Question: I'm wondering how can I get the vertices of each level of a contour plot.
For example, I have this plot:

Which has, I guess, more than 10 levels.
I'm trying to get the vertices of each one of them.
So far, I have this piece of code:
'''
def iso_contours(scalar_fields):
for scalar_field in scalar_fields:
cs = plt.contour(scalar_field)
paths = cs.collections[0].get_paths()
print len(path)
for path in paths:
# Get vertices
'''
However, I'm getting just one path. How is the properly way to achieve what I would like to?
Thank you in advance.
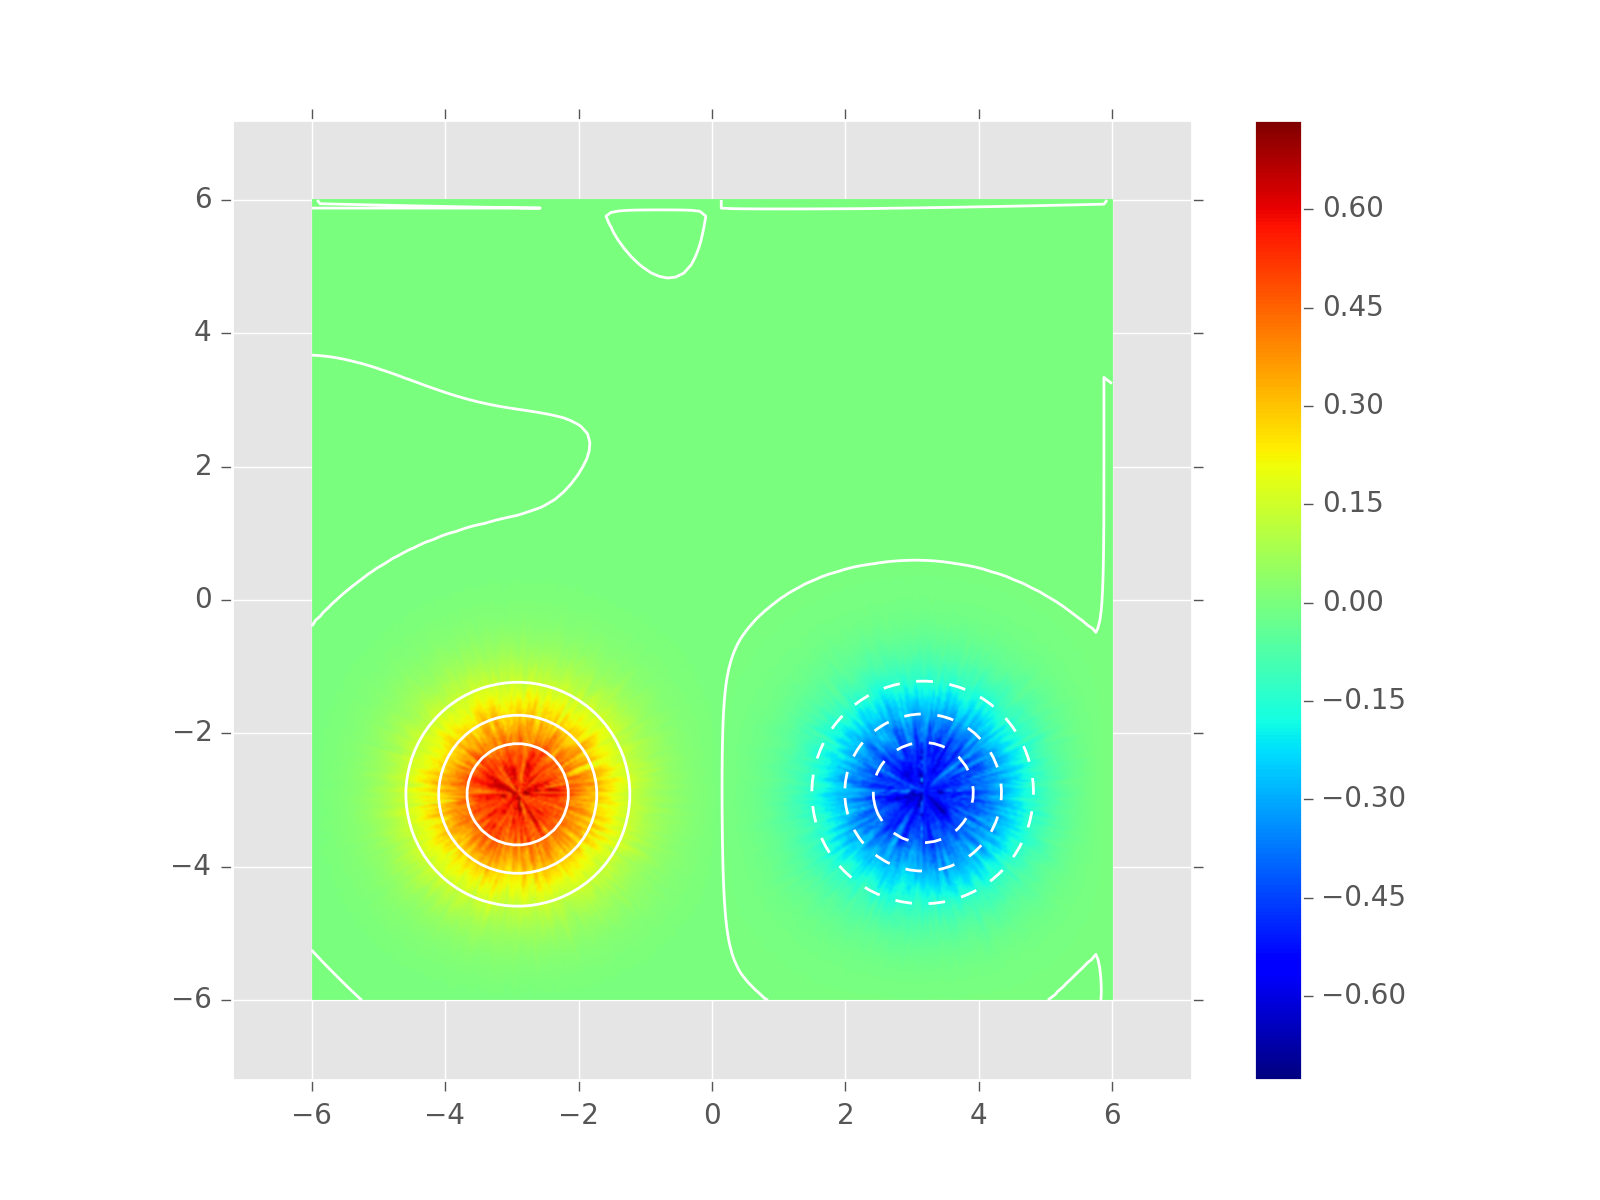
Answer: Use 'path.vertices':
'''
import matplotlib.pyplot as plt
import numpy as np
x, y = np.meshgrid(np.linspace(0, 5, 100), np.linspace(0, 5, 100))
f = x ** y
g = y ** x
cs = plt.contour(x, y, (f - g))
for collection in cs.collections:
paths = collection.get_paths()
for path in paths:
print(path.vertices.shape)
plt.show()
'''
yields
'''
(7, 2)
(28, 2)
(51, 2)
(172, 2)
(154, 2)
(51, 2)
(28, 2)
(7, 2)
'''